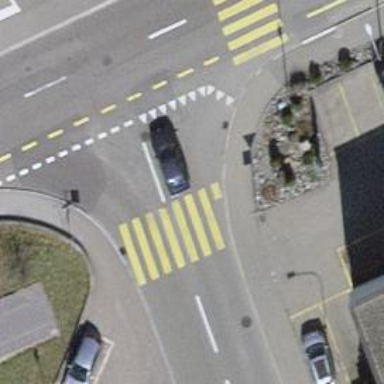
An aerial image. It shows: Marked crossing on footway.